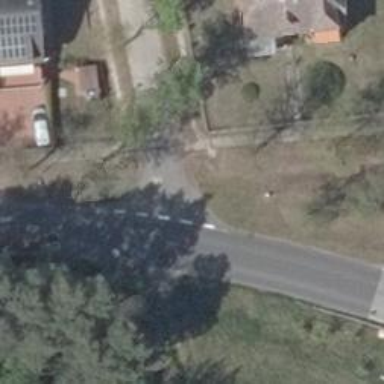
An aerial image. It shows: Secondary road with asphalt surface.